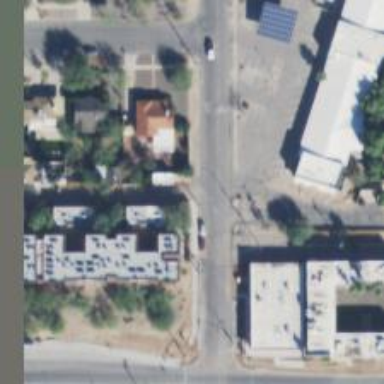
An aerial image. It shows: Alleyway designated as service road.